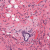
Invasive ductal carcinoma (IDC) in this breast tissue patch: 0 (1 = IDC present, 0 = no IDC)